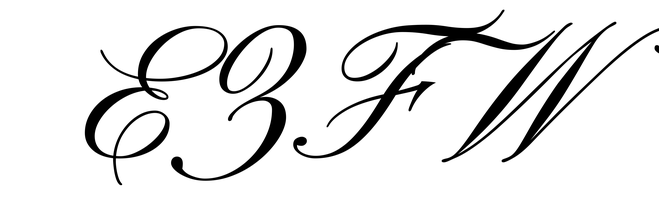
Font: PinyonScript-Regular